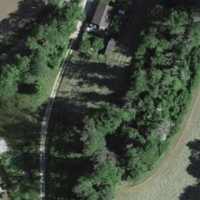
EUNIS habitat code: 41
Species observed at this site:
Lamium galeobdolon